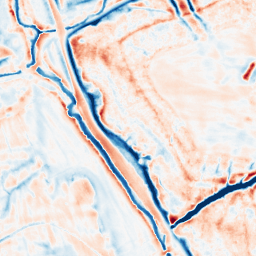
Category: edge_preserving
Decomposition family: bilateral
Decomposition parameters: d: 21
sigma_color: 25
sigma_space: 75
Upsampling method: bilinear
Upsampling parameters: scale: 2
Upsampling scale: 2